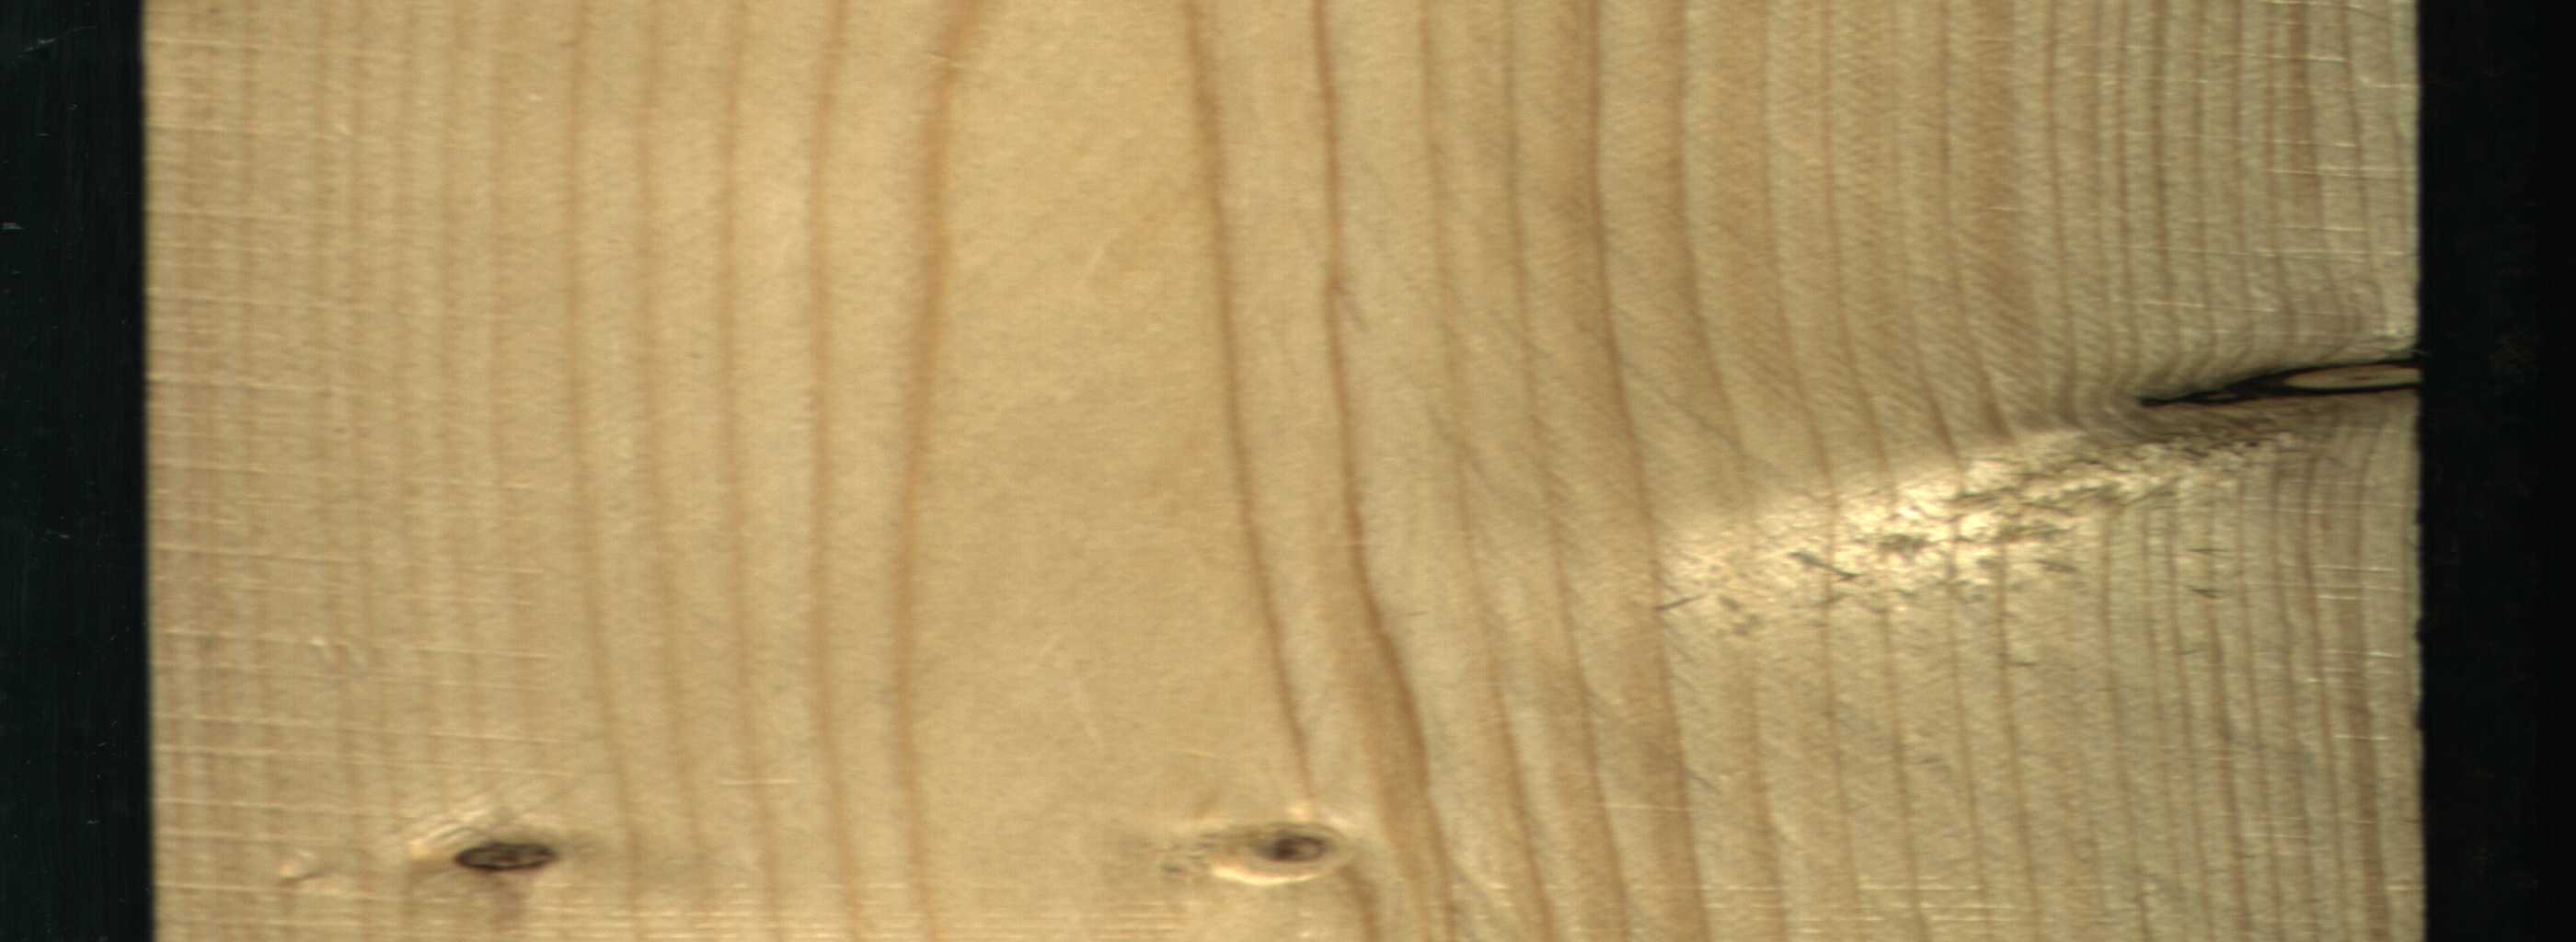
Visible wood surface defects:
Dead_Knot
Dead_Knot
Live_Knot